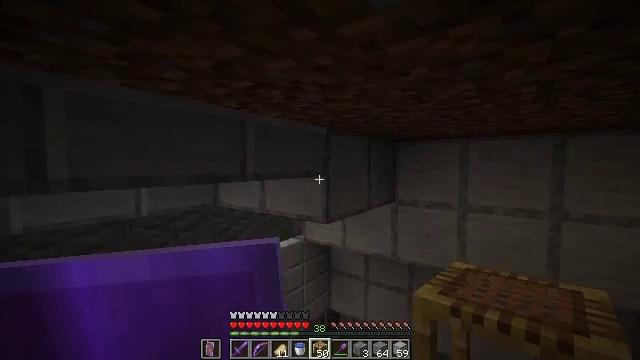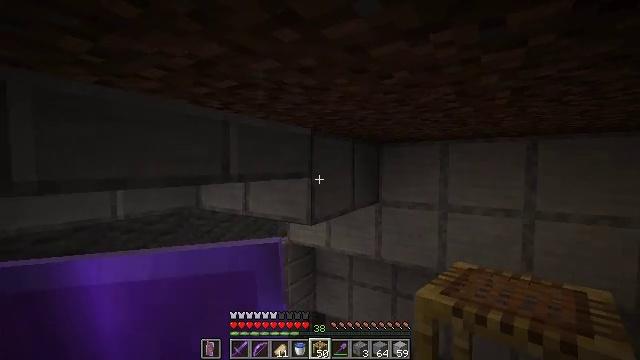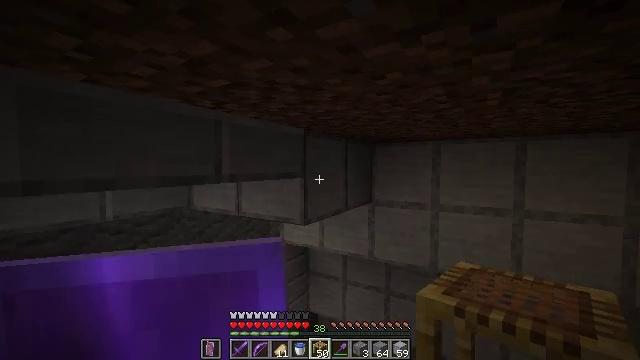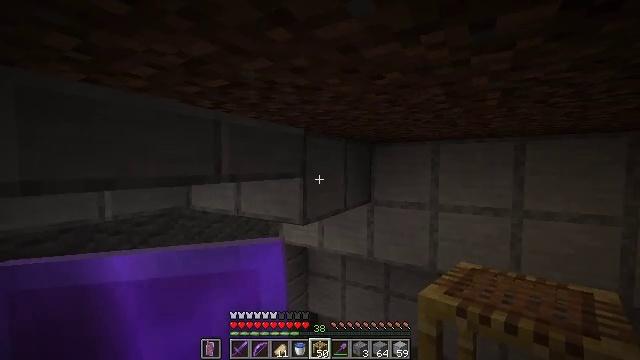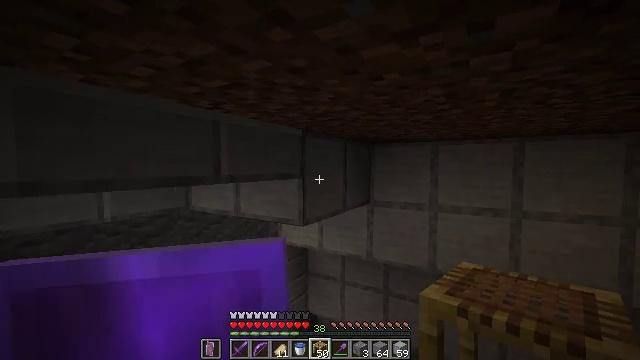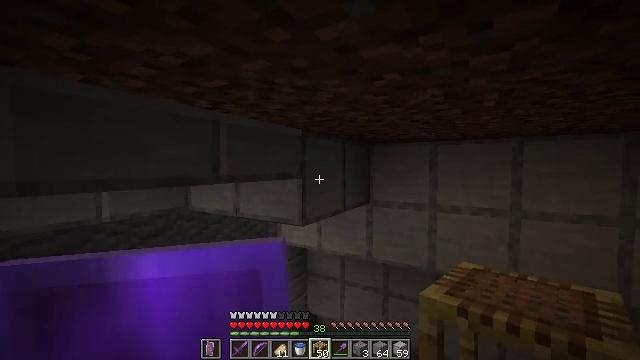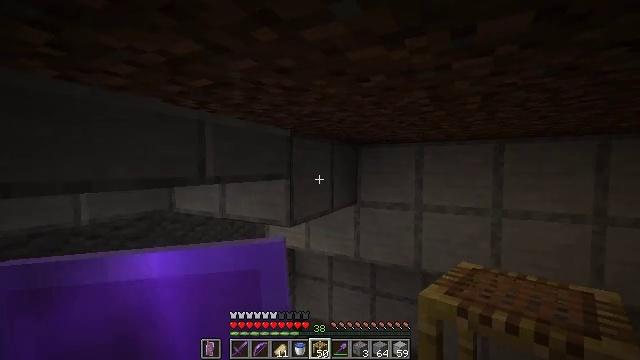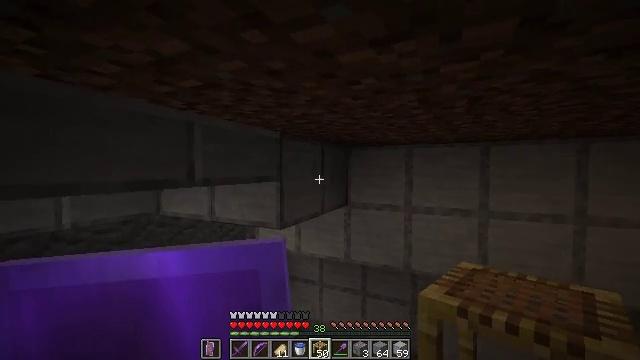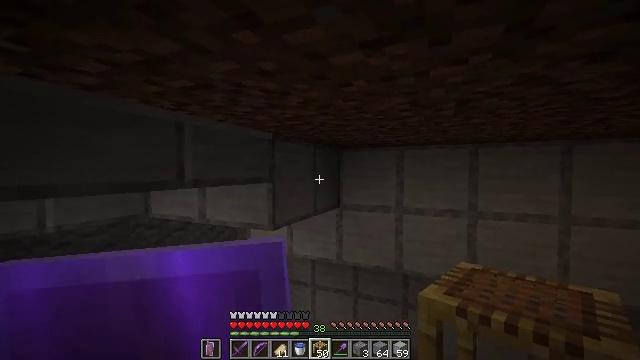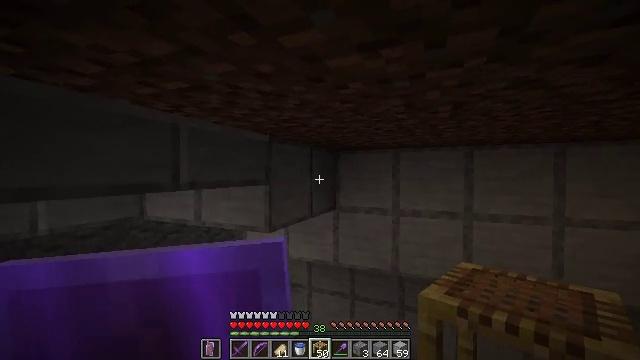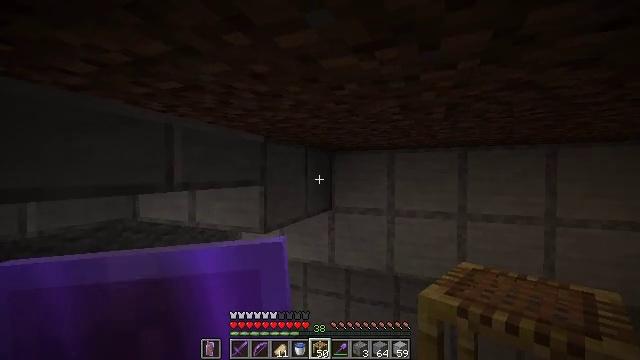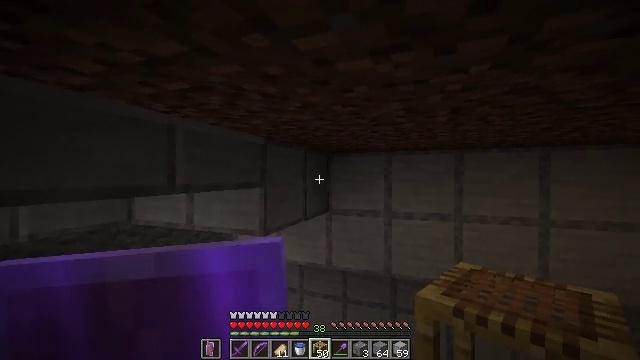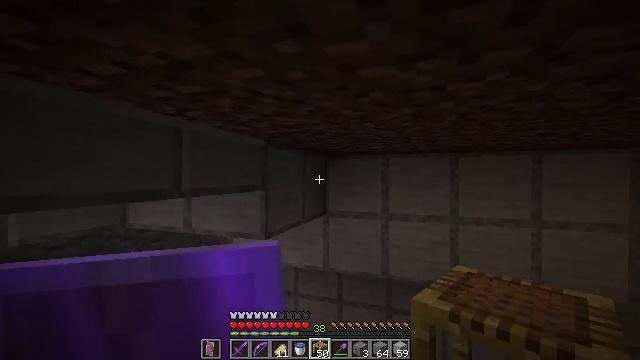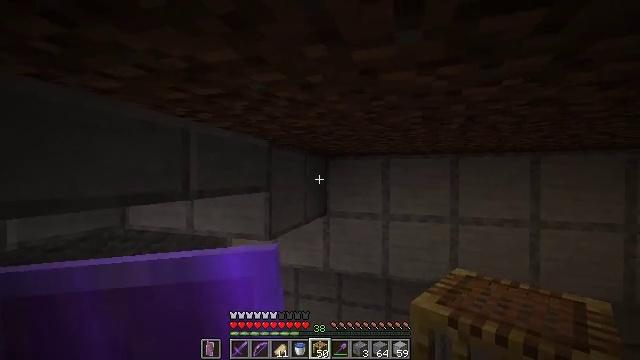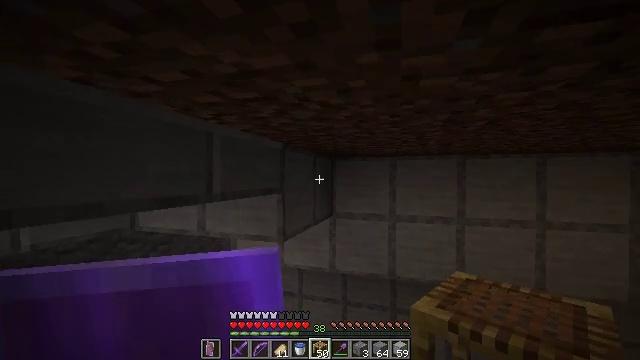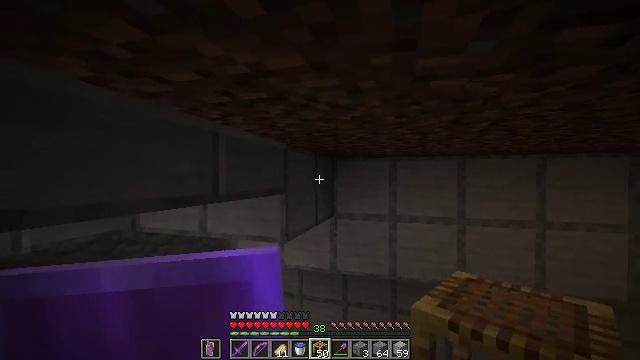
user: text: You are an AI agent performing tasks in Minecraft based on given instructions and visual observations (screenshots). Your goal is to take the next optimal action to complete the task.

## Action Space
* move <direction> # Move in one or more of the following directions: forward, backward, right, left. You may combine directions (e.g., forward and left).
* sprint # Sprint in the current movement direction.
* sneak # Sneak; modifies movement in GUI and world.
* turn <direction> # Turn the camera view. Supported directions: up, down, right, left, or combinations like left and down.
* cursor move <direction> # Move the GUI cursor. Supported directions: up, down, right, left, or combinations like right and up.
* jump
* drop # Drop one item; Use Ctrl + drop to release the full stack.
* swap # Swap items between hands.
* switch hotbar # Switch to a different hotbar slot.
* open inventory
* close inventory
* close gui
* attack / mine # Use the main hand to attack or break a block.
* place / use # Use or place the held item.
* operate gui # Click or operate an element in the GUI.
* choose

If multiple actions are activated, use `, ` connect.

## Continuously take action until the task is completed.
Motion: motion action
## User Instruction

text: Collect dirt by holding left button.
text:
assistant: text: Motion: turn right
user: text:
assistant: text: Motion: turn right
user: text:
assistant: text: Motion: no_op
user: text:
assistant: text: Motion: no_op
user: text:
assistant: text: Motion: no_op
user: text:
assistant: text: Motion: turn right
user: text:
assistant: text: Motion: turn right
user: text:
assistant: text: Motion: turn right
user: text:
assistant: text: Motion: no_op
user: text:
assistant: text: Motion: turn right
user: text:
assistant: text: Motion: move left, turn right
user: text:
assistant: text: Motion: move left, turn right
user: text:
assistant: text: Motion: move left, turn right
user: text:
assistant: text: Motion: no_op
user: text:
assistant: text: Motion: no_op
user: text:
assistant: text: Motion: no_op
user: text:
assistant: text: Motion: no_op
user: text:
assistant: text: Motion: no_op
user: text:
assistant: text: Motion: no_op
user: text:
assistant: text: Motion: no_op
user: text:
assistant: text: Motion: no_op
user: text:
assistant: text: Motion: no_op
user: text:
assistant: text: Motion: no_op
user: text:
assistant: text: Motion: no_op
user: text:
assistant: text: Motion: no_op
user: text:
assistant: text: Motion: turn up
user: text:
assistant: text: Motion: turn up
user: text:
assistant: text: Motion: turn up
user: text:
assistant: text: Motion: turn up
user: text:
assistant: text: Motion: turn up